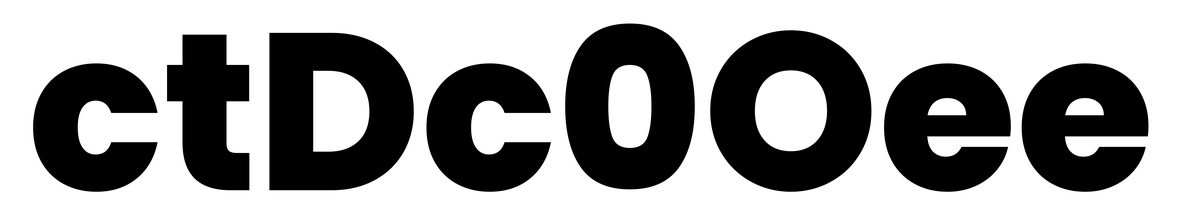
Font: Poppins-ExtraBold